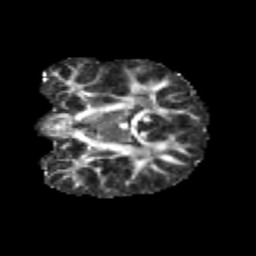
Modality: FA
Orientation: coronal
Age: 9
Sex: male
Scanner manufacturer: siemens
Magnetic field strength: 3 T
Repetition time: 3.8 s
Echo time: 0.07 s